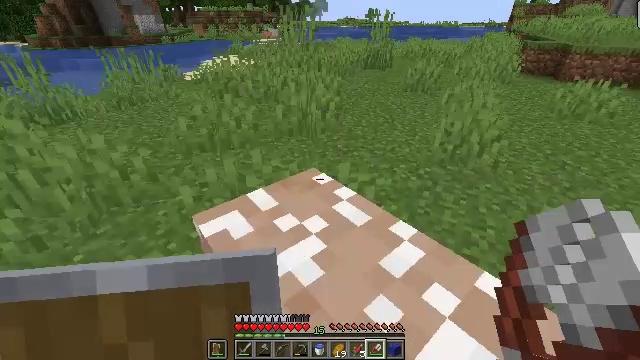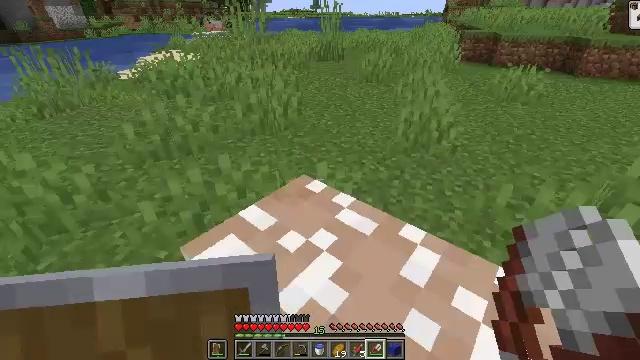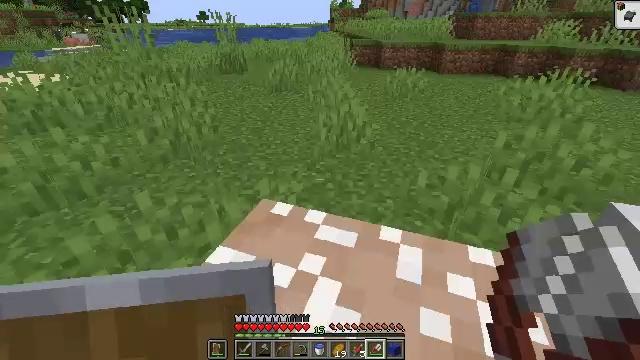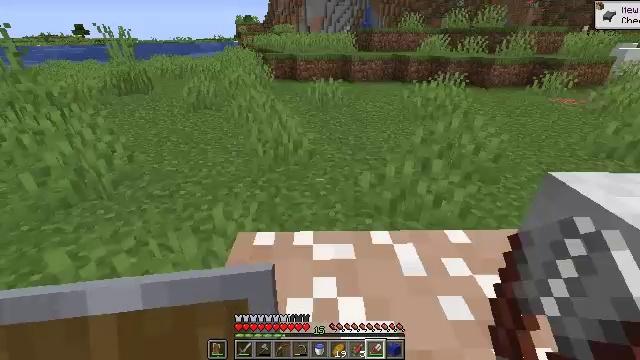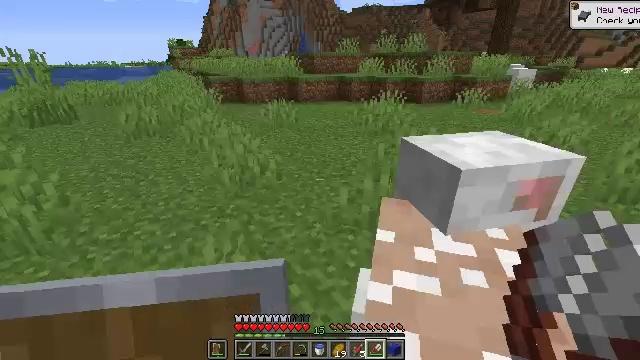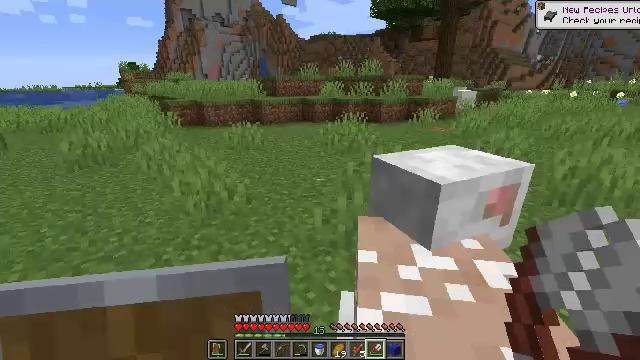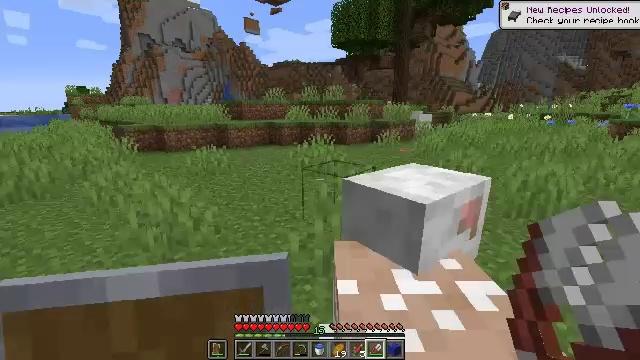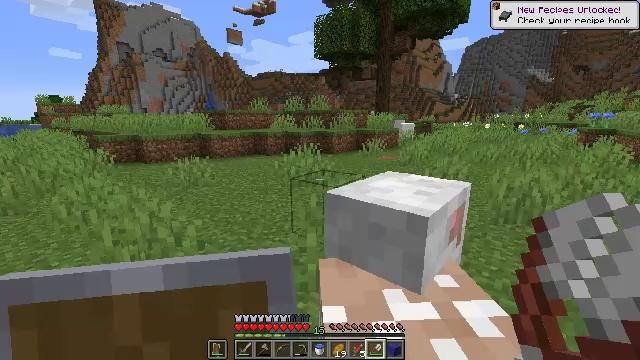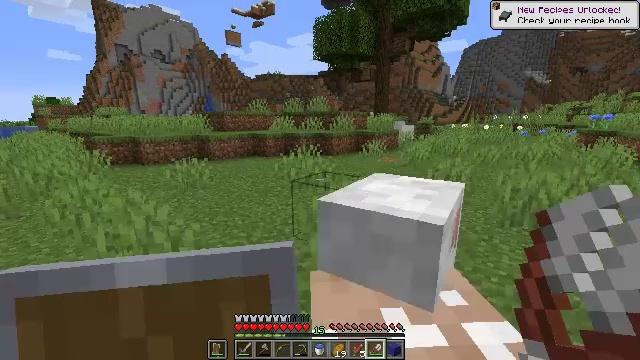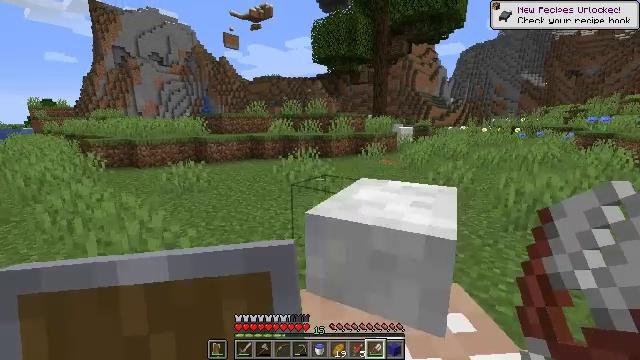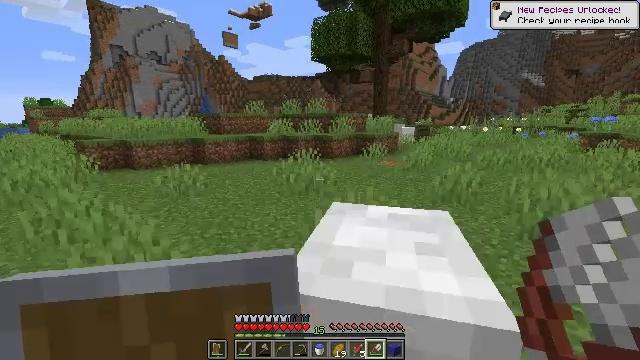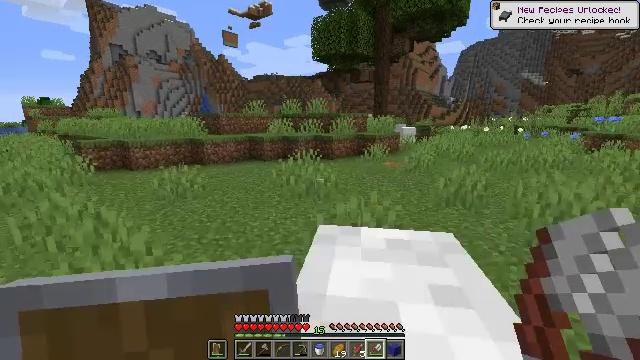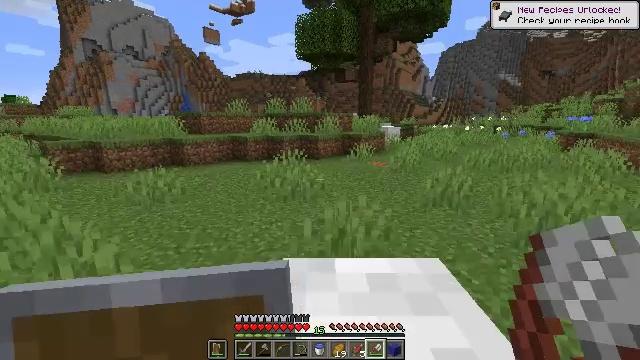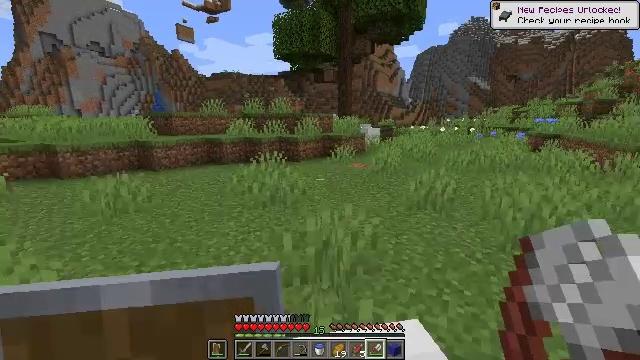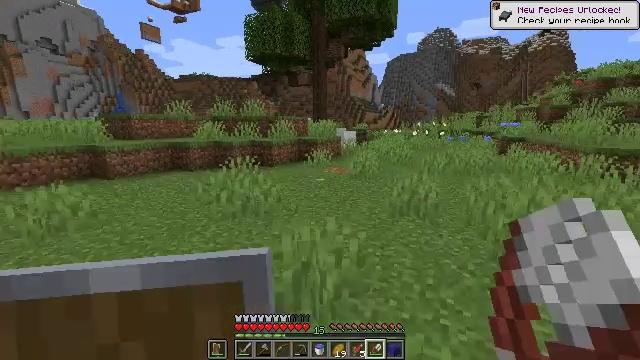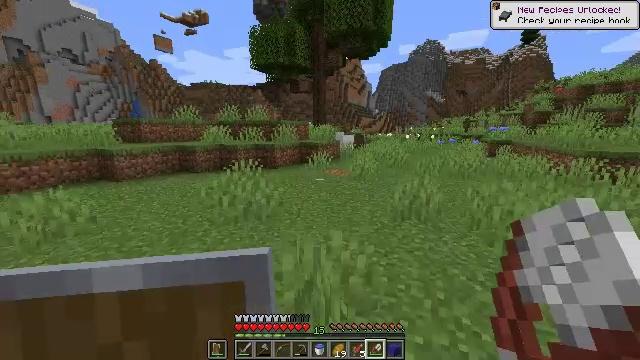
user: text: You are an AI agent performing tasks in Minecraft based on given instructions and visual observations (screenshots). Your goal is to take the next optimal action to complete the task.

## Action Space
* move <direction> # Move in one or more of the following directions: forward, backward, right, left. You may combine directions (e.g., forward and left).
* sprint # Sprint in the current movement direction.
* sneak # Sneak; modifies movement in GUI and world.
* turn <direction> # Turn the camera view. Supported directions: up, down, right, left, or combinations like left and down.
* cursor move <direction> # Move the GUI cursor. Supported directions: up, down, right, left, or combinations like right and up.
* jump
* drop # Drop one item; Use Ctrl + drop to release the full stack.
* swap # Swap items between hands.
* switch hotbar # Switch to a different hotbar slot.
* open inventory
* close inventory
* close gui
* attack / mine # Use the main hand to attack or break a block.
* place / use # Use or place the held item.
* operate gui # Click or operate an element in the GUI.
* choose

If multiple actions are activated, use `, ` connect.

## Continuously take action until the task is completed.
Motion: motion action
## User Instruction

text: Create blue dye with the crafting table.
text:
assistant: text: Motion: move forward and move left, turn right and down
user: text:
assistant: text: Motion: move forward and move left, turn right and up
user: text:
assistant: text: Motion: move forward and move left, turn right and up
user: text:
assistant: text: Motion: move forward, turn right and up
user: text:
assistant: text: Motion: move forward, turn right and up
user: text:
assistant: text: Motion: move forward, turn right and up
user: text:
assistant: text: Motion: move forward, turn right and up
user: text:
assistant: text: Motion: move forward
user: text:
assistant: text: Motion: move forward
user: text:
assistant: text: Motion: move forward
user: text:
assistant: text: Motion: move forward
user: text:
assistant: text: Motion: move forward, turn right
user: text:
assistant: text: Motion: move forward, turn right
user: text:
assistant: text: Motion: move forward, sprint, turn right
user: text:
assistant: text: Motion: move forward, sprint
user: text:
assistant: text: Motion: move forward, sprint
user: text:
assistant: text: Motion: move forward, turn right
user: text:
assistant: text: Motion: move forward, turn right and up
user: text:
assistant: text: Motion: move forward
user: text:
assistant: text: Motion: move forward
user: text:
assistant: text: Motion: move forward, turn right and up
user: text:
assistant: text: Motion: move forward, turn right and up
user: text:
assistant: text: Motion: move forward
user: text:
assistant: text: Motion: move forward, open inventory
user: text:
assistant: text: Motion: open inventory
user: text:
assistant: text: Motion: turn right, open inventory
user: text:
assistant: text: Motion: turn right and down
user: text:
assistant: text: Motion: turn right and down
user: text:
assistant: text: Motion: sneak, turn right and down
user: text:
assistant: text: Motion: sneak, turn right